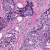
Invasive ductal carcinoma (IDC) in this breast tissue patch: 1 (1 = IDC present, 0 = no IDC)